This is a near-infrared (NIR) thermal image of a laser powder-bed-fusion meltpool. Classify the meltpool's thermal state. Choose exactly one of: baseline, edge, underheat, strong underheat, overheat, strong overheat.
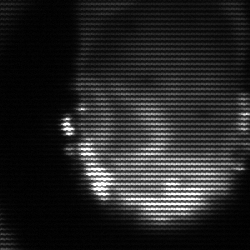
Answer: baseline